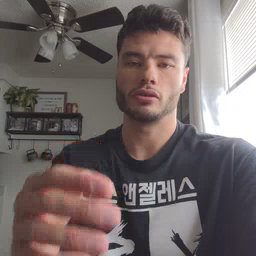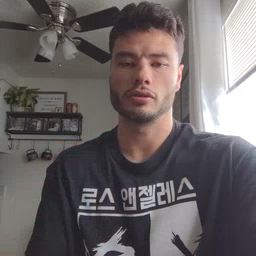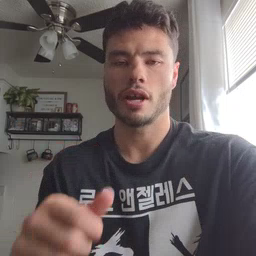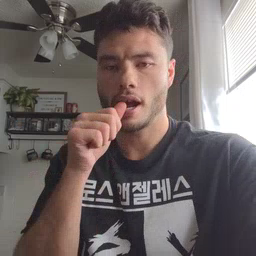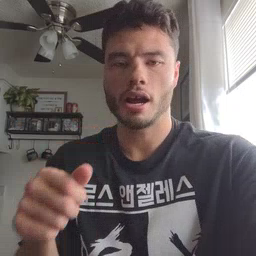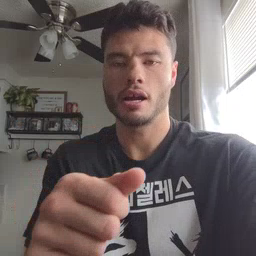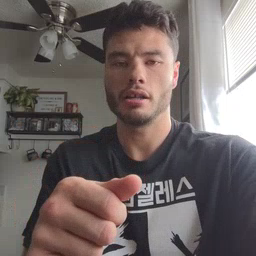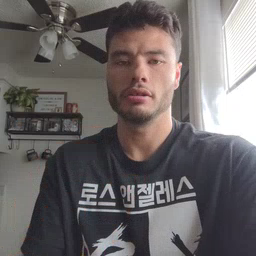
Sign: hide